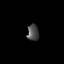
Tissue: prostate
Cell type: T cells
Senescence score: 0.2396
Nuclear area (px): 187
Mean DAPI intensity: 77.16